Question: I find I need the following in :
'''
<taskdef resource="net/sf/antcontrib/antcontrib.properties">
<classpath>
<pathelement location="${ant.library.dir}/ant-contrib-1.0b3.jar" />
</classpath>
</taskdef>
'''
in order to support the ant-contrib construct I'm using. However, Eclipse is very grumpy about this. With this section at the top of , everything works perfectly, whether from the command line outside of Eclipse or inside Eclipse, despite the grumpiness:

What "name" is in fact "undefined"? I would dearly like to understand what to do about this problem. Googling, I see others have had identical or similar problems, but no one's given a good answer, at least not that fits my situation.
Profuse thanks for any comments on this problem,
Russ
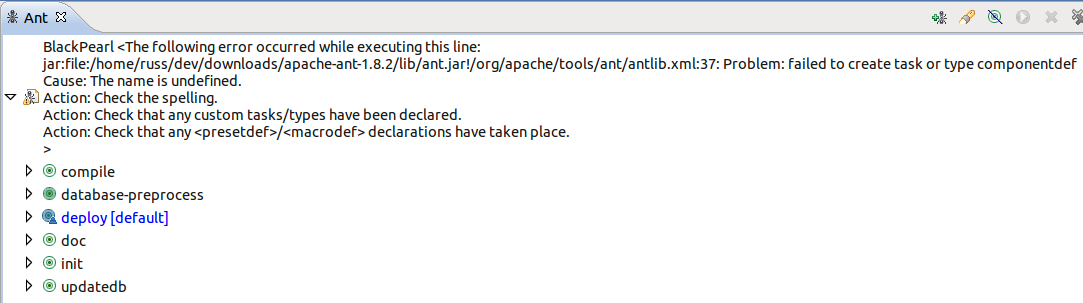
Answer: I found the issue and simple work around described here: <URL>
I confirmed that with the following build file:
'''
<project default="test">
<!-- Eclipse complains if you comment this out -->
<property name="dummy" value="dummy"/>
<taskdef resource="net/sf/antcontrib/antlib.xml">
<classpath>
<pathelement location="C:/lib/ant-contrib/ant-contrib-1.0b3.jar"/>
</classpath>
</taskdef>
<target name="test">
</target>
</project>
'''
If you don't have a property declaration before the taskdef, Eclipse complains.
Another work around I tried was to move the taskdef into a target. That worked too:
'''
<target name="test" depends="init">
</target>
<target name="init">
<taskdef resource="net/sf/antcontrib/antlib.xml">
<classpath>
<pathelement location="C:/lib/ant-contrib/ant-contrib-1.0b3.jar"/>
</classpath>
</taskdef>
</target>
'''